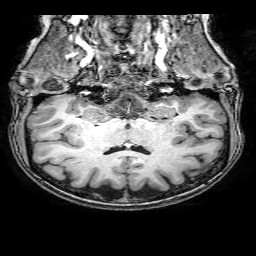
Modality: T1w
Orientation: sagittal
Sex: female
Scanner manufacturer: philips
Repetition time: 0.008202 s
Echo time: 0.00376 s